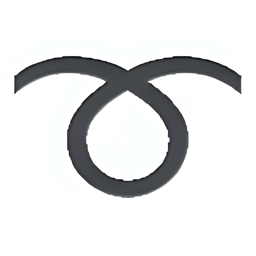
Name: curly loop
Emoji: ➰
Group: Symbols
Sub-group: other-symbol